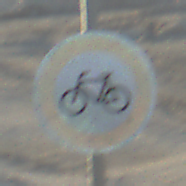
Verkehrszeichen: VerbotRadverkehr
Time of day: SunriseSunset
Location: Outdoor (Beach)
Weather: Clear
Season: NotSpecified
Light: Natural